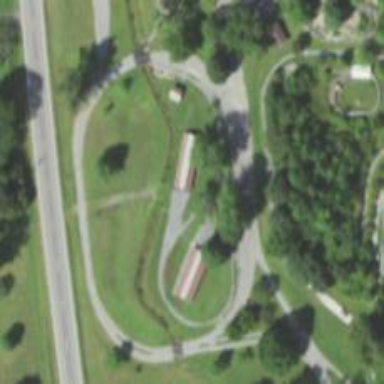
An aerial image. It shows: Miniature railway.